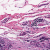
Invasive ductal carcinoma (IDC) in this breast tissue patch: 1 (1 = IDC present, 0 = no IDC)